Question: I am still working on an iPhone app called Cruzia and am now wondering why I am geting these two warnings, both in ViewController.m and three errors, all an Apple Mach-O Linker Error. If you can point me in the direction of some fixes I would be very appreciative. I have commented the warnings out below in a copy of my viewcontroller.m:
'''
#import "CIAViewController.h"
@interface CIAViewController()
@end
@implementation CIAViewController
-(IBAction)press {
cruzia.hidden = 0;
textarea.hidden = 0;
playbtn.hidden = 1;
tutorialbtn.hidden = 1;
optionsbtn.hidden = 1;
trainingbtn.hidden = 1;
back.hidden = 0;
cruzia.text = @"Play";
textarea.text = @"Hello! You are playing the game of Cruzia!";
// declare defaults it is not declared elsewhere within your view controller
NSUserDefaults *defaults = [NSUserDefaults standardUserDefaults];
// The stringForKey method returns a String and not a Boolean value
// However, if you just want to check if a value exists then it is implied you are checking for existence
// If there is no value then it will return nil and statement will fail
// You had "== YES" outside of the parenthesis which is an illegal statement
if ([defaults stringForKey:kMusic]) {
CFBundleRef mainBundle = CFBundleGetMainBundle();
CFURLRef soundFileURLRef;
soundFileURLRef =CFBundleCopyResourceURL(mainBundle, (CFStringRef) @"click", CFSTR ("wav"), NULL);
UInt32 soundID;
AudioServicesCreateSystemSoundID(soundFileURLRef, &soundID);
AudioServicesPlaySystemSound(soundID); }
}
-(IBAction)press2 {
cruzia.hidden = 0;
textarea.hidden = 0;
playbtn.hidden = 1;
tutorialbtn.hidden = 1;
optionsbtn.hidden = 1;
trainingbtn.hidden = 1;
back.hidden = 0;
cruzia.text = @"Tutorial";
textarea.text = @"Welcome! You are watching the Cruzia tutorial!";
// declare defaults it is not declared elsewhere within your view controller
NSUserDefaults *defaults = [NSUserDefaults standardUserDefaults];
// The stringForKey method returns a String and not a Boolean value
// However, if you just want to check if a value exists then it is implied you are checking for existence
// If there is no value then it will return nil and statement will fail
// You had "== YES" outside of the parenthesis which is an illegal statement
if ([defaults stringForKey:kMusic]) {
CFBundleRef mainBundle = CFBundleGetMainBundle();
CFURLRef soundFileURLRef;
soundFileURLRef =CFBundleCopyResourceURL(mainBundle, (CFStringRef) @"click", CFSTR ("WAV"), NULL);
UInt32 soundID;
AudioServicesCreateSystemSoundID(soundFileURLRef, &soundID);
AudioServicesPlaySystemSound(soundID); }
}
-(IBAction)press3 {
cruzia.hidden = 0;
textarea.hidden = 0;
playbtn.hidden = 1;
tutorialbtn.hidden = 1;
optionsbtn.hidden = 1;
trainingbtn.hidden = 1;
back.hidden = 0;
cruzia.text = @"Options";
textarea.text = @"Hello! You have clicked Options. Sadly, you need to open Settngs and go to the Cruzia area to get most of the options of the game.";
CFBundleRef mainBundle = CFBundleGetMainBundle();
CFURLRef soundFileURLRef;
soundFileURLRef =CFBundleCopyResourceURL(mainBundle, (CFStringRef) @"click", CFSTR ("WAV"), NULL);
UInt32 soundID;
AudioServicesCreateSystemSoundID(soundFileURLRef, &soundID);
AudioServicesPlaySystemSound(soundID);
}
-(IBAction)press4 {
cruzia.hidden = 0;
textarea.hidden = 0;
playbtn.hidden = 1;
tutorialbtn.hidden = 1;
optionsbtn.hidden = 1;
trainingbtn.hidden = 1;
back.hidden = 0;
cruzia.text = @"Training";
textarea.text = @"This is the training area. You can improve your Cruzia skills here!";
// declare defaults it is not declared elsewhere within your view controller
NSUserDefaults *defaults = [NSUserDefaults standardUserDefaults];
// The stringForKey method returns a String and not a Boolean value
// However, if you just want to check if a value exists then it is implied you are checking for existence
// If there is no value then it will return nil and statement will fail
// You had "== YES" outside of the parenthesis which is an illegal statement
if ([defaults stringForKey:kMusic]) {
CFBundleRef mainBundle = CFBundleGetMainBundle();
CFURLRef soundFileURLRef;
soundFileURLRef =CFBundleCopyResourceURL(mainBundle, (CFStringRef) @"click", CFSTR ("WAV"), NULL);
UInt32 soundID;
AudioServicesCreateSystemSoundID(soundFileURLRef, &soundID);
AudioServicesPlaySystemSound(soundID); }
}
-(IBAction)press5 {
cruzia.hidden = 0;
textarea.hidden = 0;
playbtn.hidden = 0;
tutorialbtn.hidden = 0;
optionsbtn.hidden = 0;
trainingbtn.hidden = 0;
back.hidden = 1;
cruzia.text = @"Cruzia";
textarea.text = @"";
// declare defaults it is not declared elsewhere within your view controller
NSUserDefaults *defaults = [NSUserDefaults standardUserDefaults];
// The stringForKey method returns a String and not a Boolean value
// However, if you just want to check if a value exists then it is implied you are checking for existence
// If there is no value then it will return nil and statement will fail
// You had "== YES" outside of the parenthesis which is an illegal statement
if ([defaults stringForKey:kMusic]) {
CFBundleRef mainBundle = CFBundleGetMainBundle();
CFURLRef soundFileURLRef;
soundFileURLRef =CFBundleCopyResourceURL(mainBundle, (CFStringRef) @"click", CFSTR ("WAV"), NULL);
UInt32 soundID;
AudioServicesCreateSystemSoundID(soundFileURLRef, &soundID);
AudioServicesPlaySystemSound(soundID); }
}
- (void)viewDidLoad
{
textarea.hidden = 1;
playbtn.hidden = 0;
tutorialbtn.hidden = 0;
optionsbtn.hidden = 0;
trainingbtn.hidden = 0;
back.hidden = 1;
cruzia.text = @"Cruzia";
[super viewDidLoad];
[[NSNotificationCenter defaultCenter] addObserver:self selector:@selector(updateSettings:)
name:
NSUserDefaultsDidChangeNotification object:nil];
[self setupDefaults];
}
- (void)viewDidUnload
{
[super viewDidUnload];
[[NSNotificationCenter defaultCenter] removeObserver:self name:UIApplicationDidFinishLaunchingNotification object:nil];
}
-(void) setupDefaults {
NSUserDefaults *defaults = [NSUserDefaults standardUserDefaults];
NSString *violenceValue = [defaults stringForKey:kViolenceMode];
if ( violenceValue == nil ) {
NSString *pathStr = [[NSBundle mainBundle] bundlePath];
NSString *settingsBundlePath = [pathStr stringByAppendingPathComponent:@"Settings.bundle"];
NSString *finalPath = [settingsBundlePath stringByAppendingPathComponent:@"Root.plist"];
NSDictionary *settingsDictionary = [NSDictionary dictionaryWithContentsOfFile:finalPath];
NSArray *prefSpecifierArray = [settingsDictionary objectForKey:@"PreferenceSpecifiers"];
NSString *isMusicOn, *isSoundOn;
NSDictionary *prefItem;
for (prefItem in prefSpecifierArray) {
NSString *keyValue = [prefItem objectForKey:@"Key"];
id defaultValue = [prefItem objectForKey:@"DeafultValue"];
if ([keyValue isEqualToString:kSound])
{
isSoundOn = defaultValue;
}
else if ([keyValue isEqualToString:kMusic])
{
isMusicOn = defaultValue;
}
NSDictionary *appDefaults = [NSDictionary dictionaryWithObjectsAndKeys: isSoundOn, kSound, isMusicOn, kMusic, nil];
[defaults registerDefaults:appDefaults];
[defaults synchronize];
}
}
}
@end
'''
And here is a link to a screenshot of the place I am getting the other errors with the Debug and Output panels open.

Thanks again,
-George
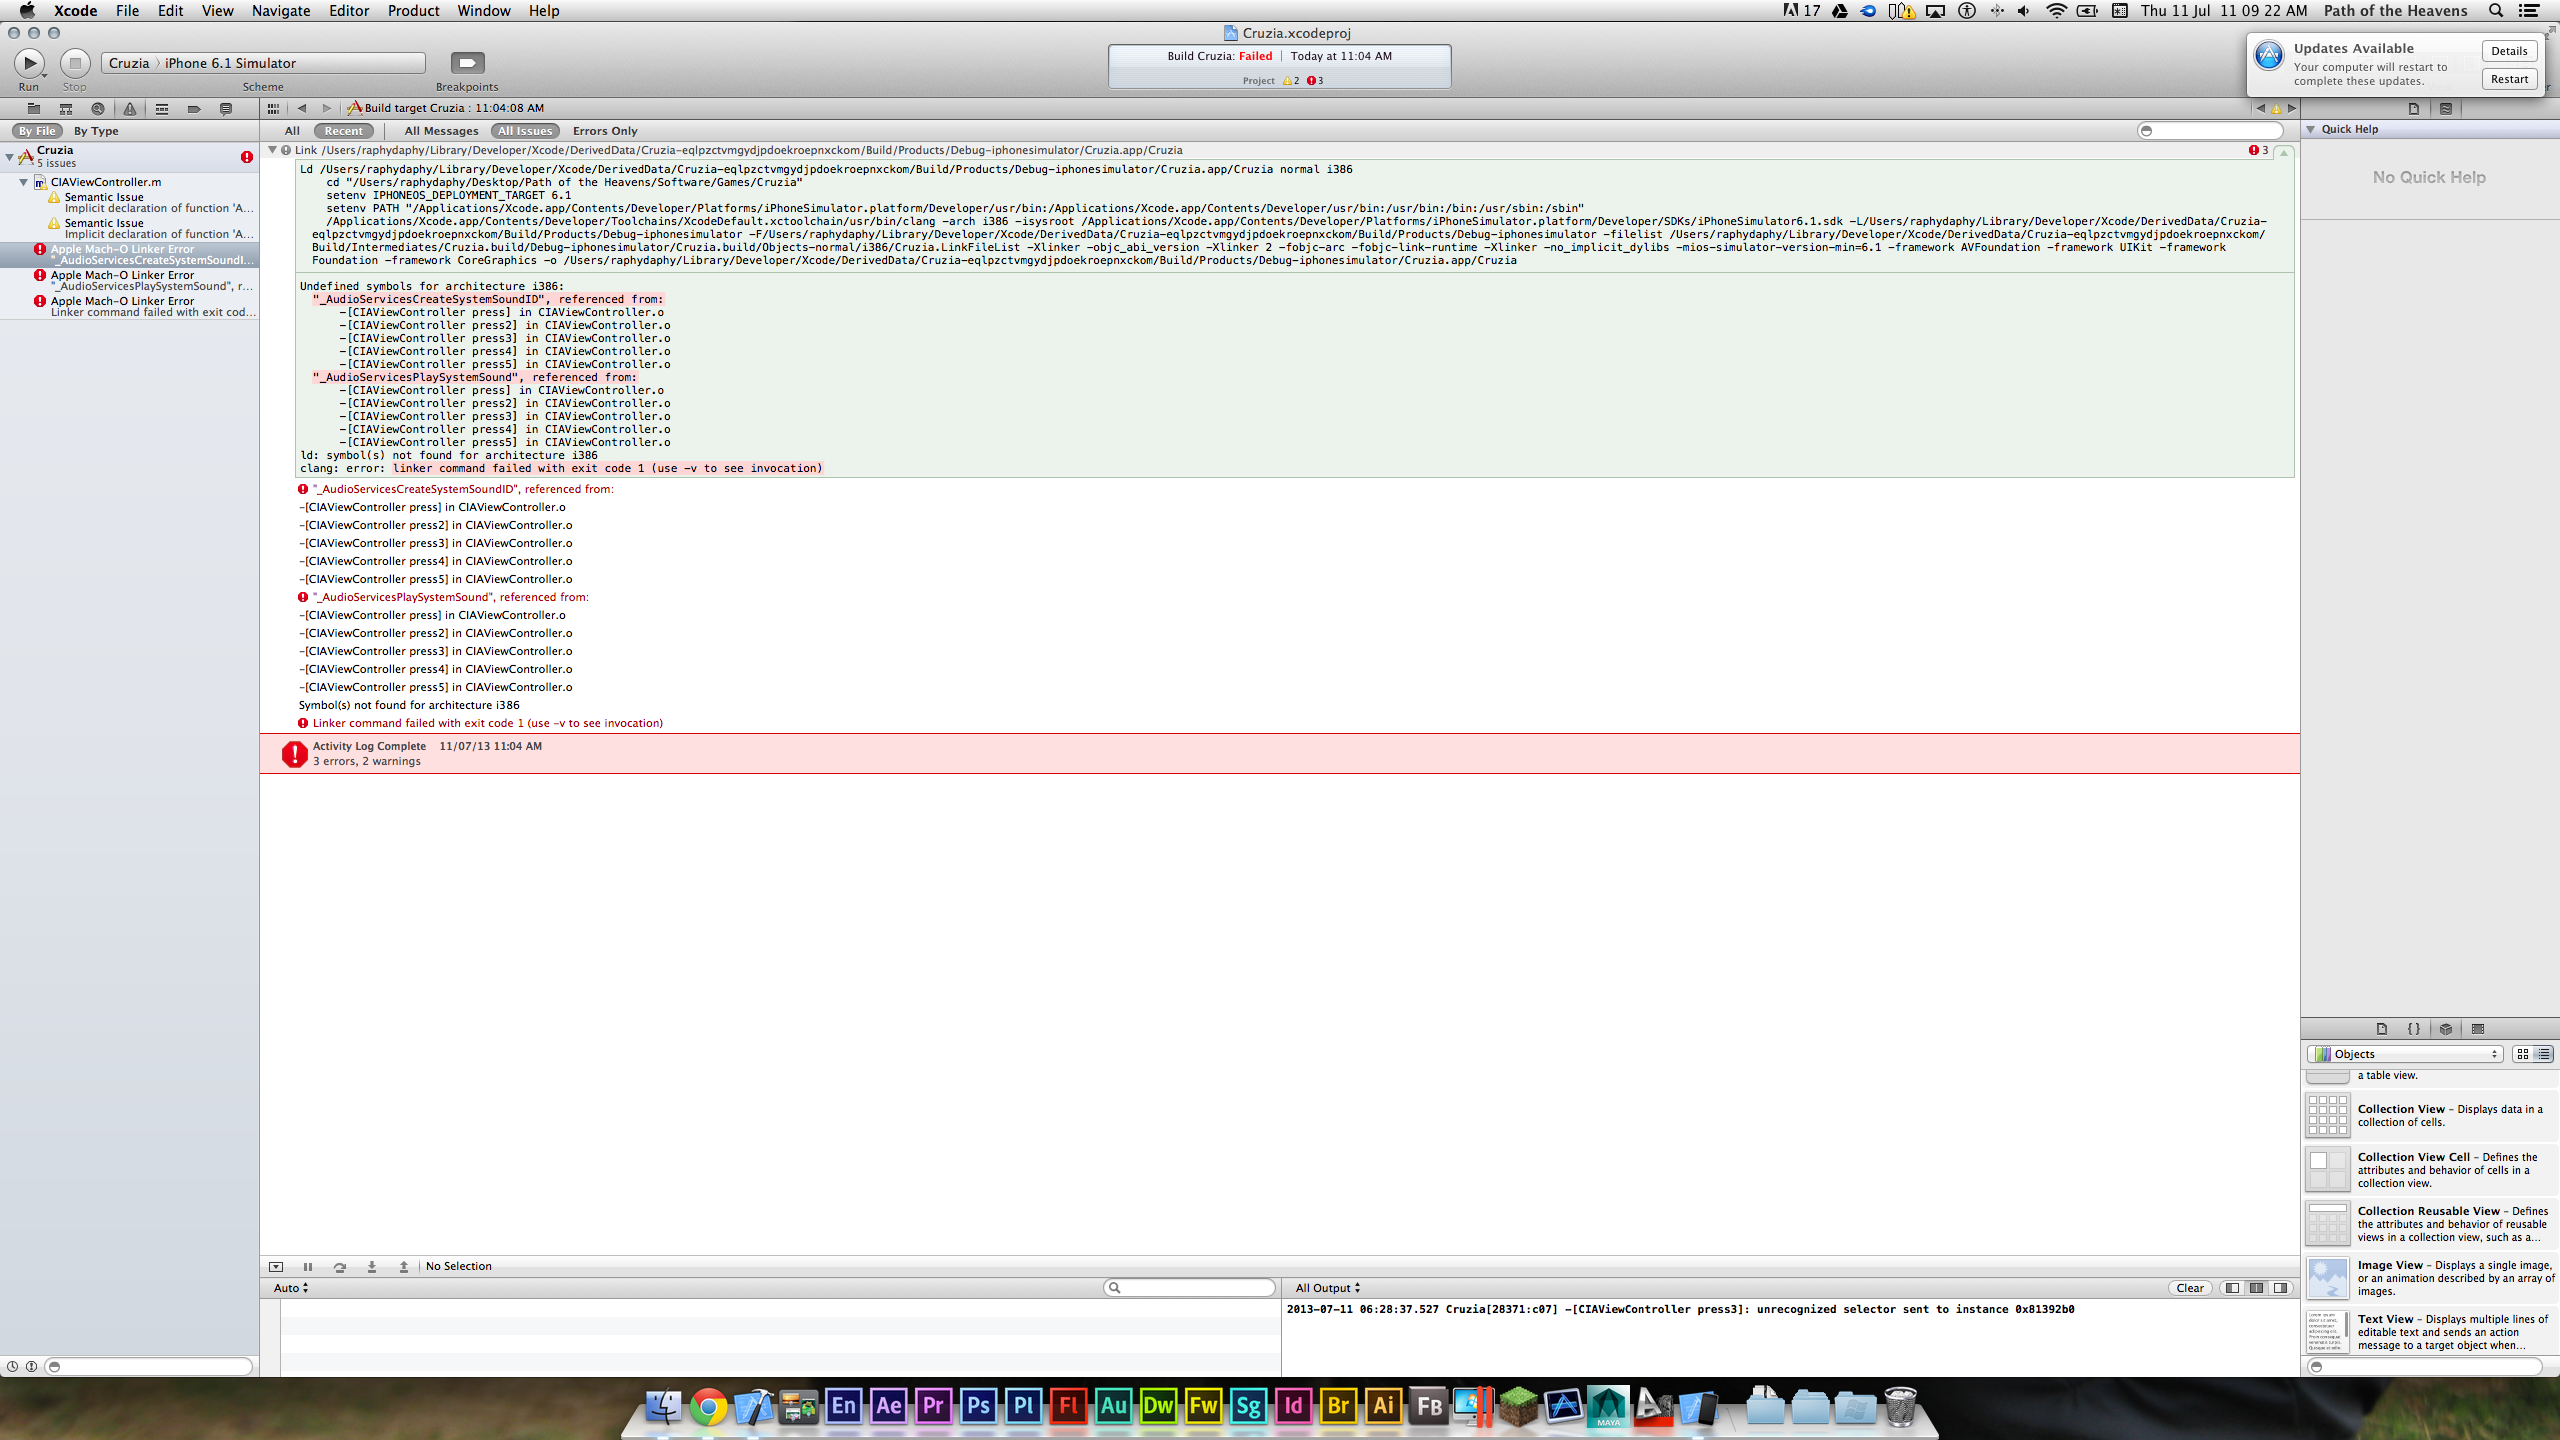
Answer: As the build log says these two symbols are missing:
<URL>
and <URL>
The simple solution is that it looks like you need to add the "AudioToolbox" framework to your project.